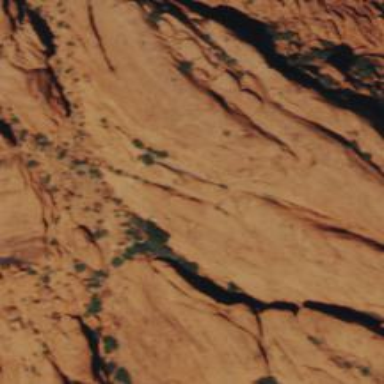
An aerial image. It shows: Crag for climbing.